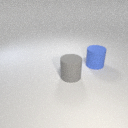
large gray rubber cylinder in front of large blue rubber cylinder